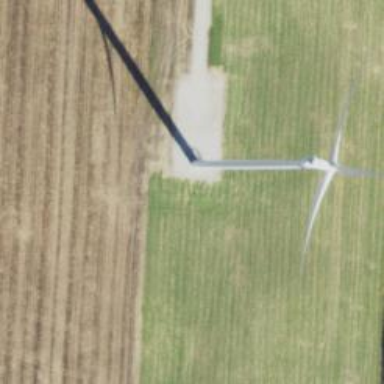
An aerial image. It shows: Wind turbine generating power.